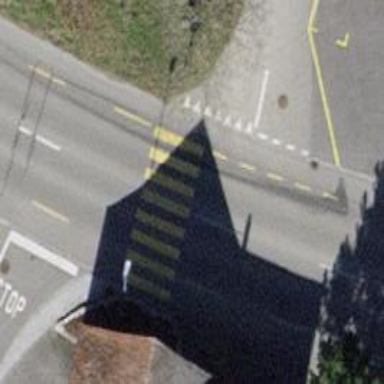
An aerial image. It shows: Uncontrolled zebra crossing with zebra markings.